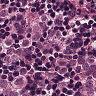
Metastatic tissue present: yes